Current action and preconditions to check: trajectory_clear

Your task: For each precondition in the list above, predict whether it will hold at this action.

Consider the current scene as observed from the mobile robot's camera, and analyze the predicted future states of all dynamic agents (e.g., people, animals, vehicles, or any moving entities) within the NEXT SECOND.

IMPORTANT: Only answer "very likely" if you are absolutely certain—based on strong, clear evidence—that a dynamic agent will violate the precondition in the predicted future state. Do NOT answer "very likely" for unlikely, ambiguous, or low-probability risks.

Ask yourself for each precondition: Is there a high probability, with clear and convincing evidence, that the predicted future states of any dynamic agent will interfere with the predicted future state of the currently executing action within the NEXT SECOND, causing that precondition to fail?

Assess the risk level based on these predictions. Use "likely" or "very likely" if motions create a clear risk of interference.

Use "neutral" or "improbable" if agents are nearby but their predicted paths are clearly diverging or non-conflicting.

Failure Risk Categories: "very improbable", "improbable", "neutral", "likely", "very likely"

Answer Format: Output ONLY the probability_of_failure value from these categories: "very improbable", "improbable", "neutral", "likely", "very likely"

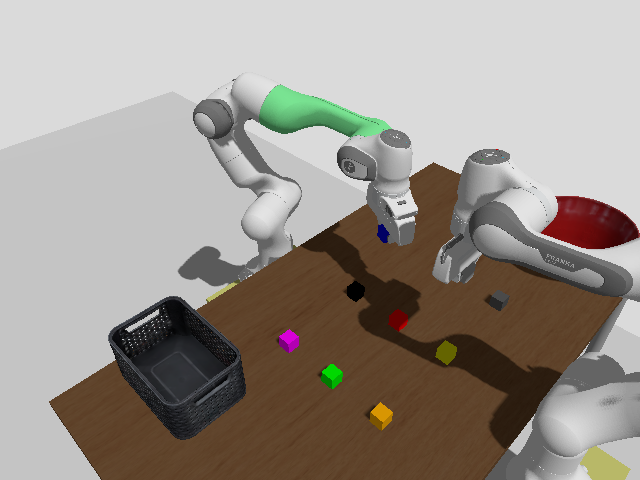

Answer: improbable